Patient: sex F, age 56
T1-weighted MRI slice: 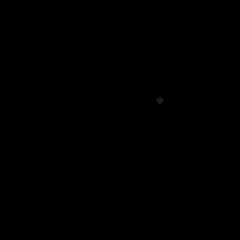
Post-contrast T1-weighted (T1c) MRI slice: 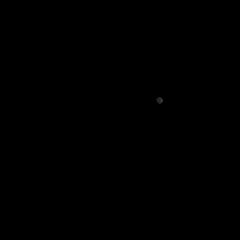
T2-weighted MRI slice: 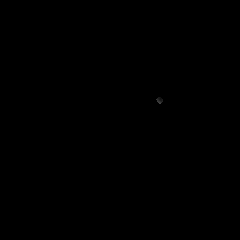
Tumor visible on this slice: no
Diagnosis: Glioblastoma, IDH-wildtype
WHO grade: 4